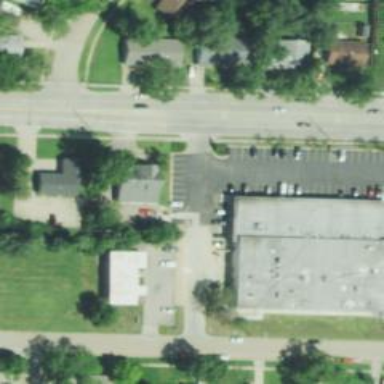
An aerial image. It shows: Healthcare clinic.